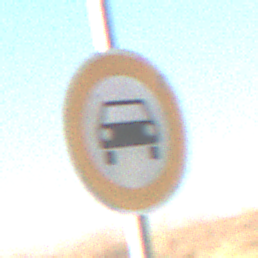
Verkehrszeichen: VerbotKraftwagen
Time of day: MorningAfternoon
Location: Outdoor (Nature)
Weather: PartlyCloudy
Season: NotSpecified
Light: Natural